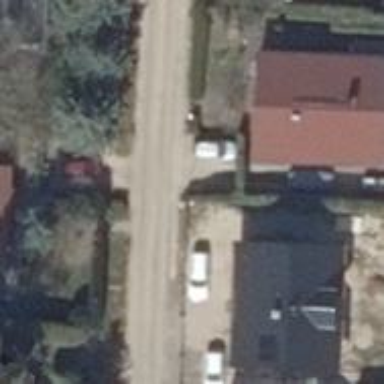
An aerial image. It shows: Driveway.